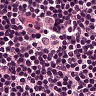
Metastatic tissue present: no